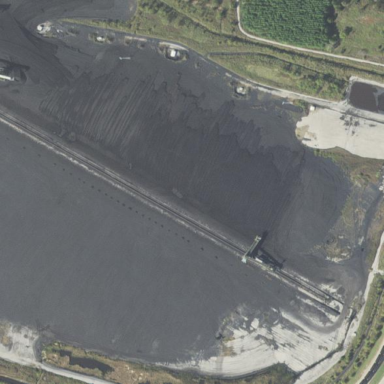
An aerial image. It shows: Coal landfill.